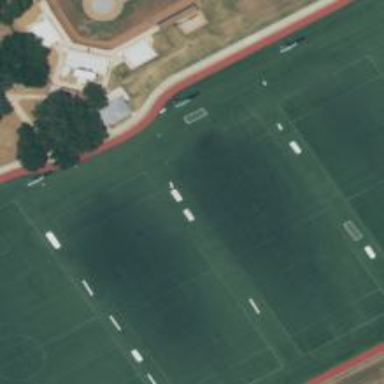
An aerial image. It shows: Multi-sport pitch on leisure land.